Field crop: maize
Growth stage: 1
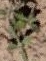
Species: atriplex